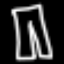
Label: pants